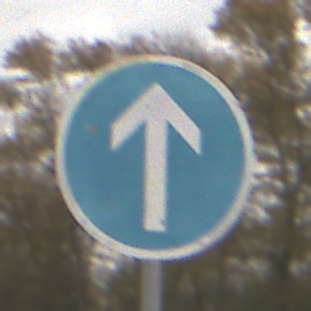
Verkehrszeichen: VorgeschriebeneFahrtrichtungGeradeaus
Umgebung: Outdoor, Nature
Tageszeit: MorningAfternoon
Wetter: Overcast
Licht: Natural
Jahreszeit: NotSpecified
Kontrast: LowContrast